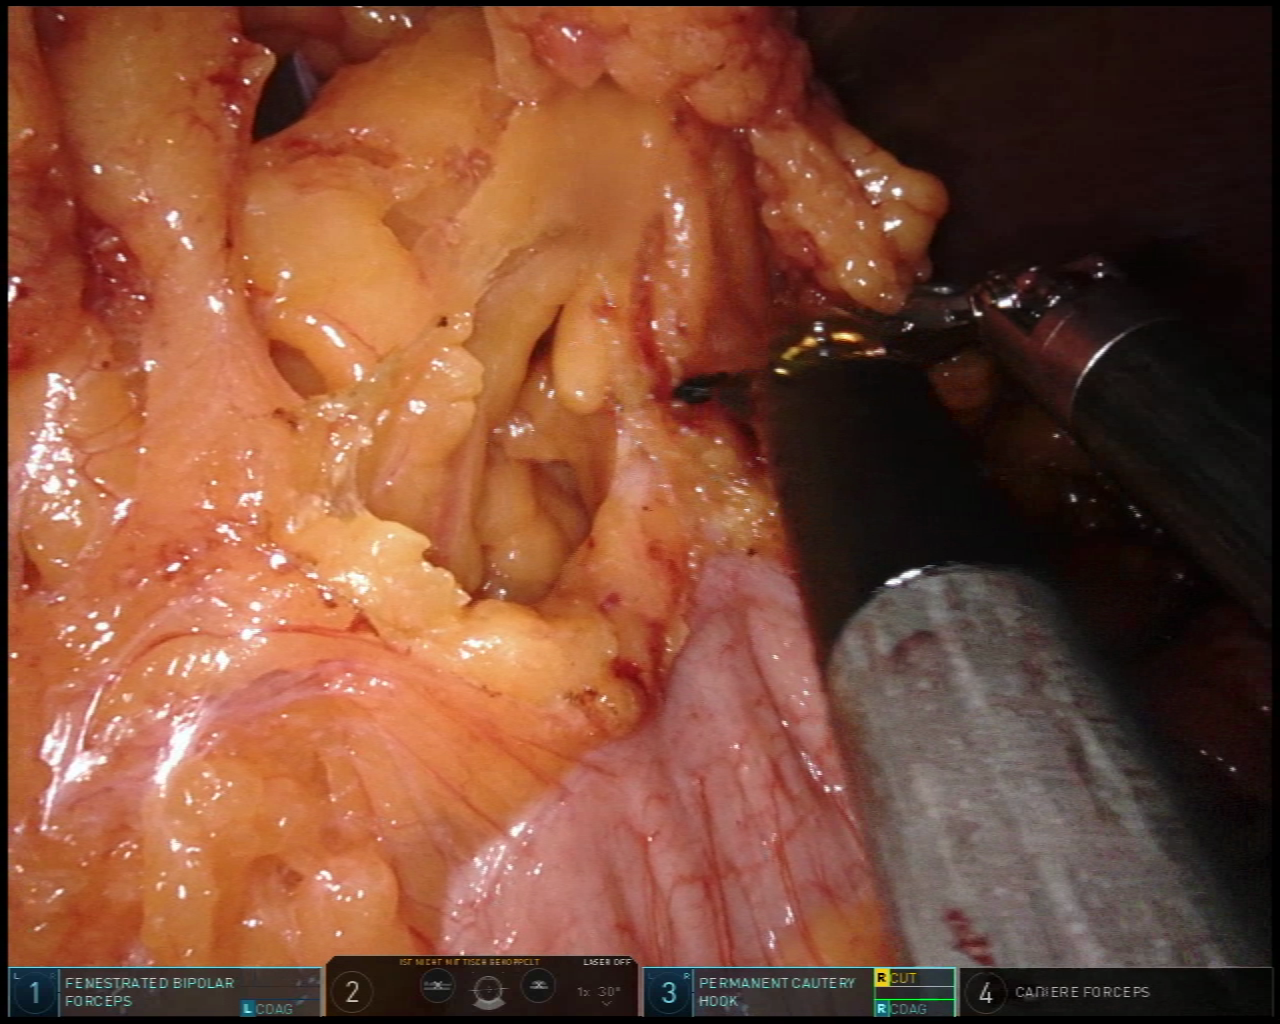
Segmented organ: colon
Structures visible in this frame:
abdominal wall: yes
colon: yes
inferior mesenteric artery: no
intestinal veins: no
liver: no
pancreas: no
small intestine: no
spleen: no
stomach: no
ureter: no
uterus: no
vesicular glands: no